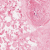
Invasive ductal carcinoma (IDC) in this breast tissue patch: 0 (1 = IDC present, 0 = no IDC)